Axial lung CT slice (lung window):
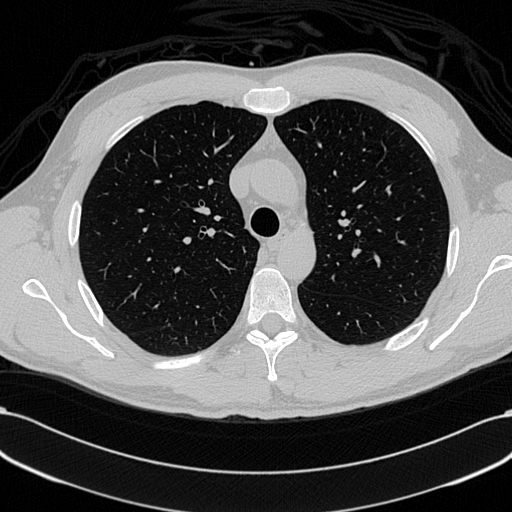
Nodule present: no